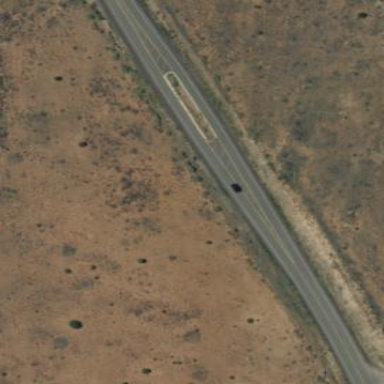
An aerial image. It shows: Primary highway.